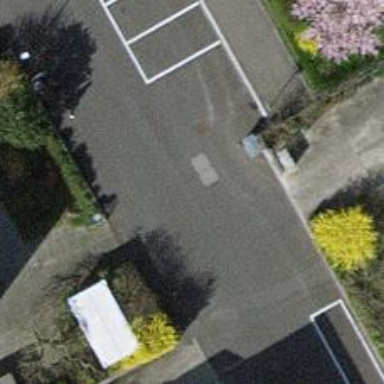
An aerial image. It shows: Residential road with asphalt surface. There are sidewalks on both sides of the road.